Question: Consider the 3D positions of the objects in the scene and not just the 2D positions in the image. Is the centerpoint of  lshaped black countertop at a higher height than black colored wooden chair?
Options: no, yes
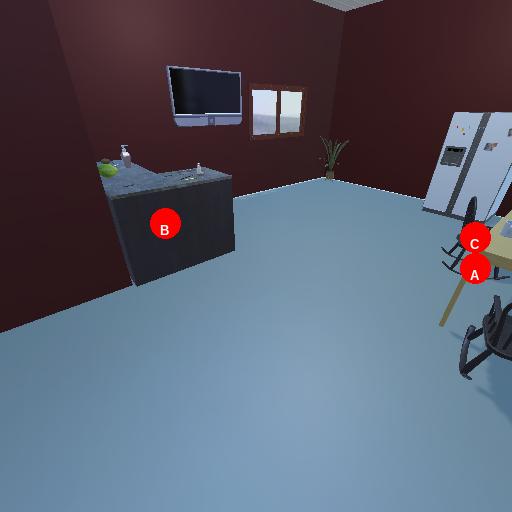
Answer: no